Question: I have a tabbed view controller and I put a table view in it but when I run the program I got this EXC_BAD_ACCESS signal.
The array does not get loaded and produces this error.
Here is my code:
'''
#import <UIKit/UIKit.h>
@interface ContactsViewController : UITableViewController <UITableViewDataSource,UITableViewDelegate>
@property (nonatomic ,retain) NSArray *items;
@end
'''
'''
#import "ContactsViewController.h"
@interface ContactsViewController ()
@end
@implementation ContactsViewController
@synthesize items;
- (id)initWithStyle:(UITableViewStyle)style {
self = [super initWithStyle:style];
if (self) {
// Custom initialization
}
return self;
}
- (void)viewDidLoad {
[super viewDidLoad];
items = [[NSArray alloc] initWithObjects:@"item1", @"item2", "item3", nil];
}
- (void)didReceiveMemoryWarning {
[super didReceiveMemoryWarning];
// Dispose of any resources that can be recreated.
}
- (NSInteger)numberOfSectionsInTableView:(UITableView *)tableView {
return 1;
}
- (NSInteger)tableView:(UITableView *)tableView numberOfRowsInSection:(NSInteger)section {
return [items count];
}
- (UITableViewCell *)tableView:(UITableView *)tableView cellForRowAtIndexPath:(NSIndexPath *)indexPath {
UITableViewCell *cell = [tableView dequeueReusableCellWithIdentifier:@"cell"];
if (cell == nil) {
cell = [[UITableViewCell alloc]initWithStyle:UITableViewCellStyleDefault reuseIdentifier:@"cell"];
}
return cell;
}
@end
'''

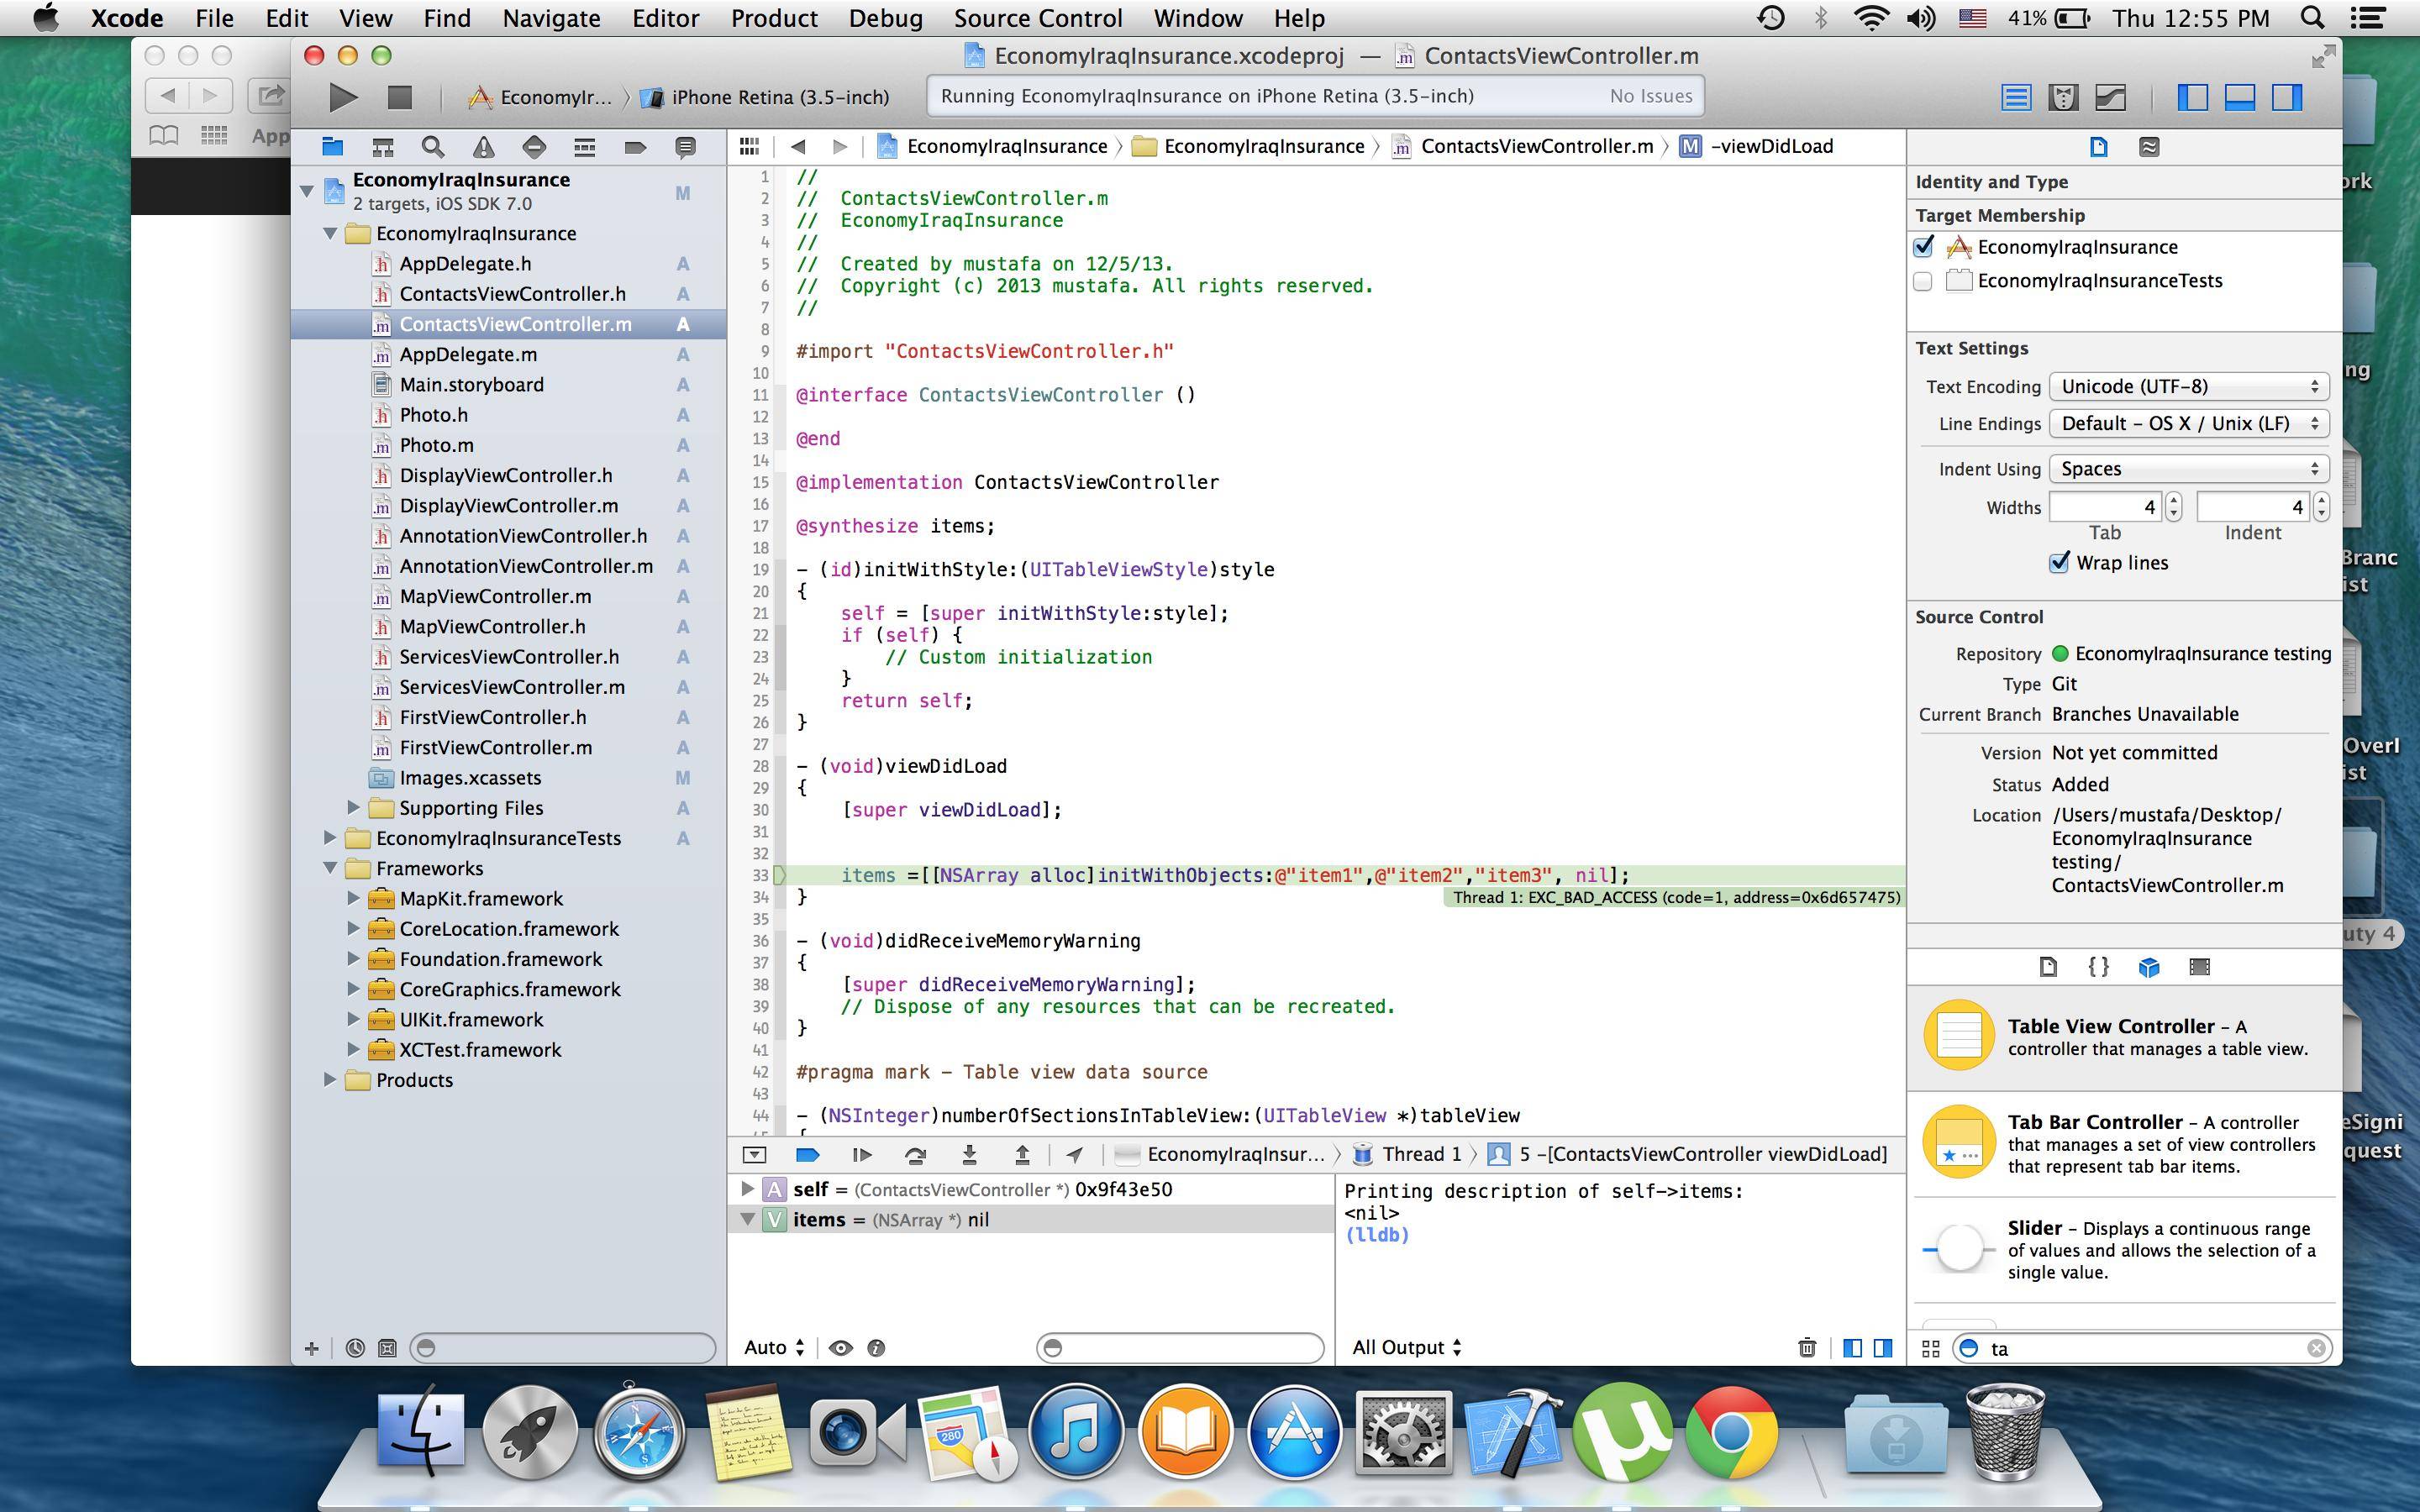
Answer: The problem with your code lies (as the debugger tells you) in the following line:
'''
items = [[NSArray alloc] initWithObjects:@"item1", @"item2", "item3", nil];
'''
Take a closer look at "item3". There is no '@' sign in front of it so it is not an 'NSString' object but a plain old C string. You can only put objects into an 'NSArray'.
Change it to
'''
items = [[NSArray alloc] initWithObjects:@"item1", @"item2", @"item3", nil];
'''
or even simpler
'''
item = @[@"item1", @"item2", @"item3"];
'''